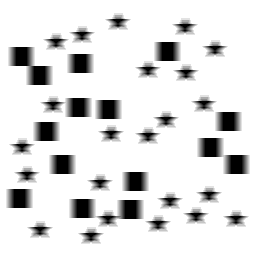
Squares: 15
Triangles: 0
Stars: 23
Total shapes: 38